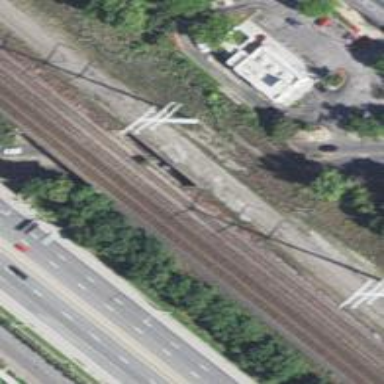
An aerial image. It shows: Abandoned railway.